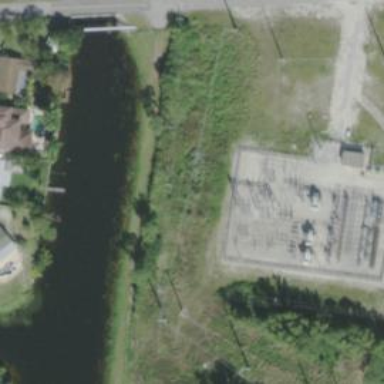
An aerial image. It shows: Outdoor distribution-level power substation enclosed by fence.